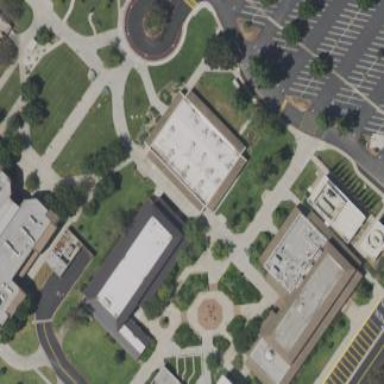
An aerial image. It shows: College building.